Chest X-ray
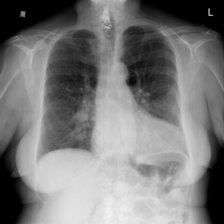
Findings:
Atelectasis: negative
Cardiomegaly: positive
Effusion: negative
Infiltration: negative
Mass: negative
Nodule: negative
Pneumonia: negative
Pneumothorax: negative
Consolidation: negative
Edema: negative
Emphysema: negative
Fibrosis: negative
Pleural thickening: negative
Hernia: negative